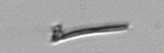
Label: fiber